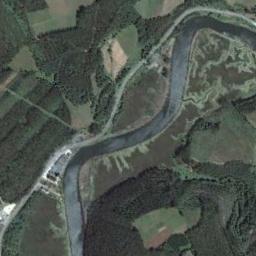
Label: river